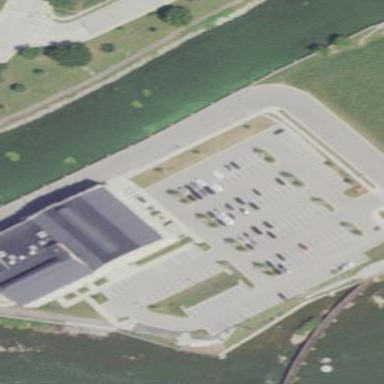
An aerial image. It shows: Library building.